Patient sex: F
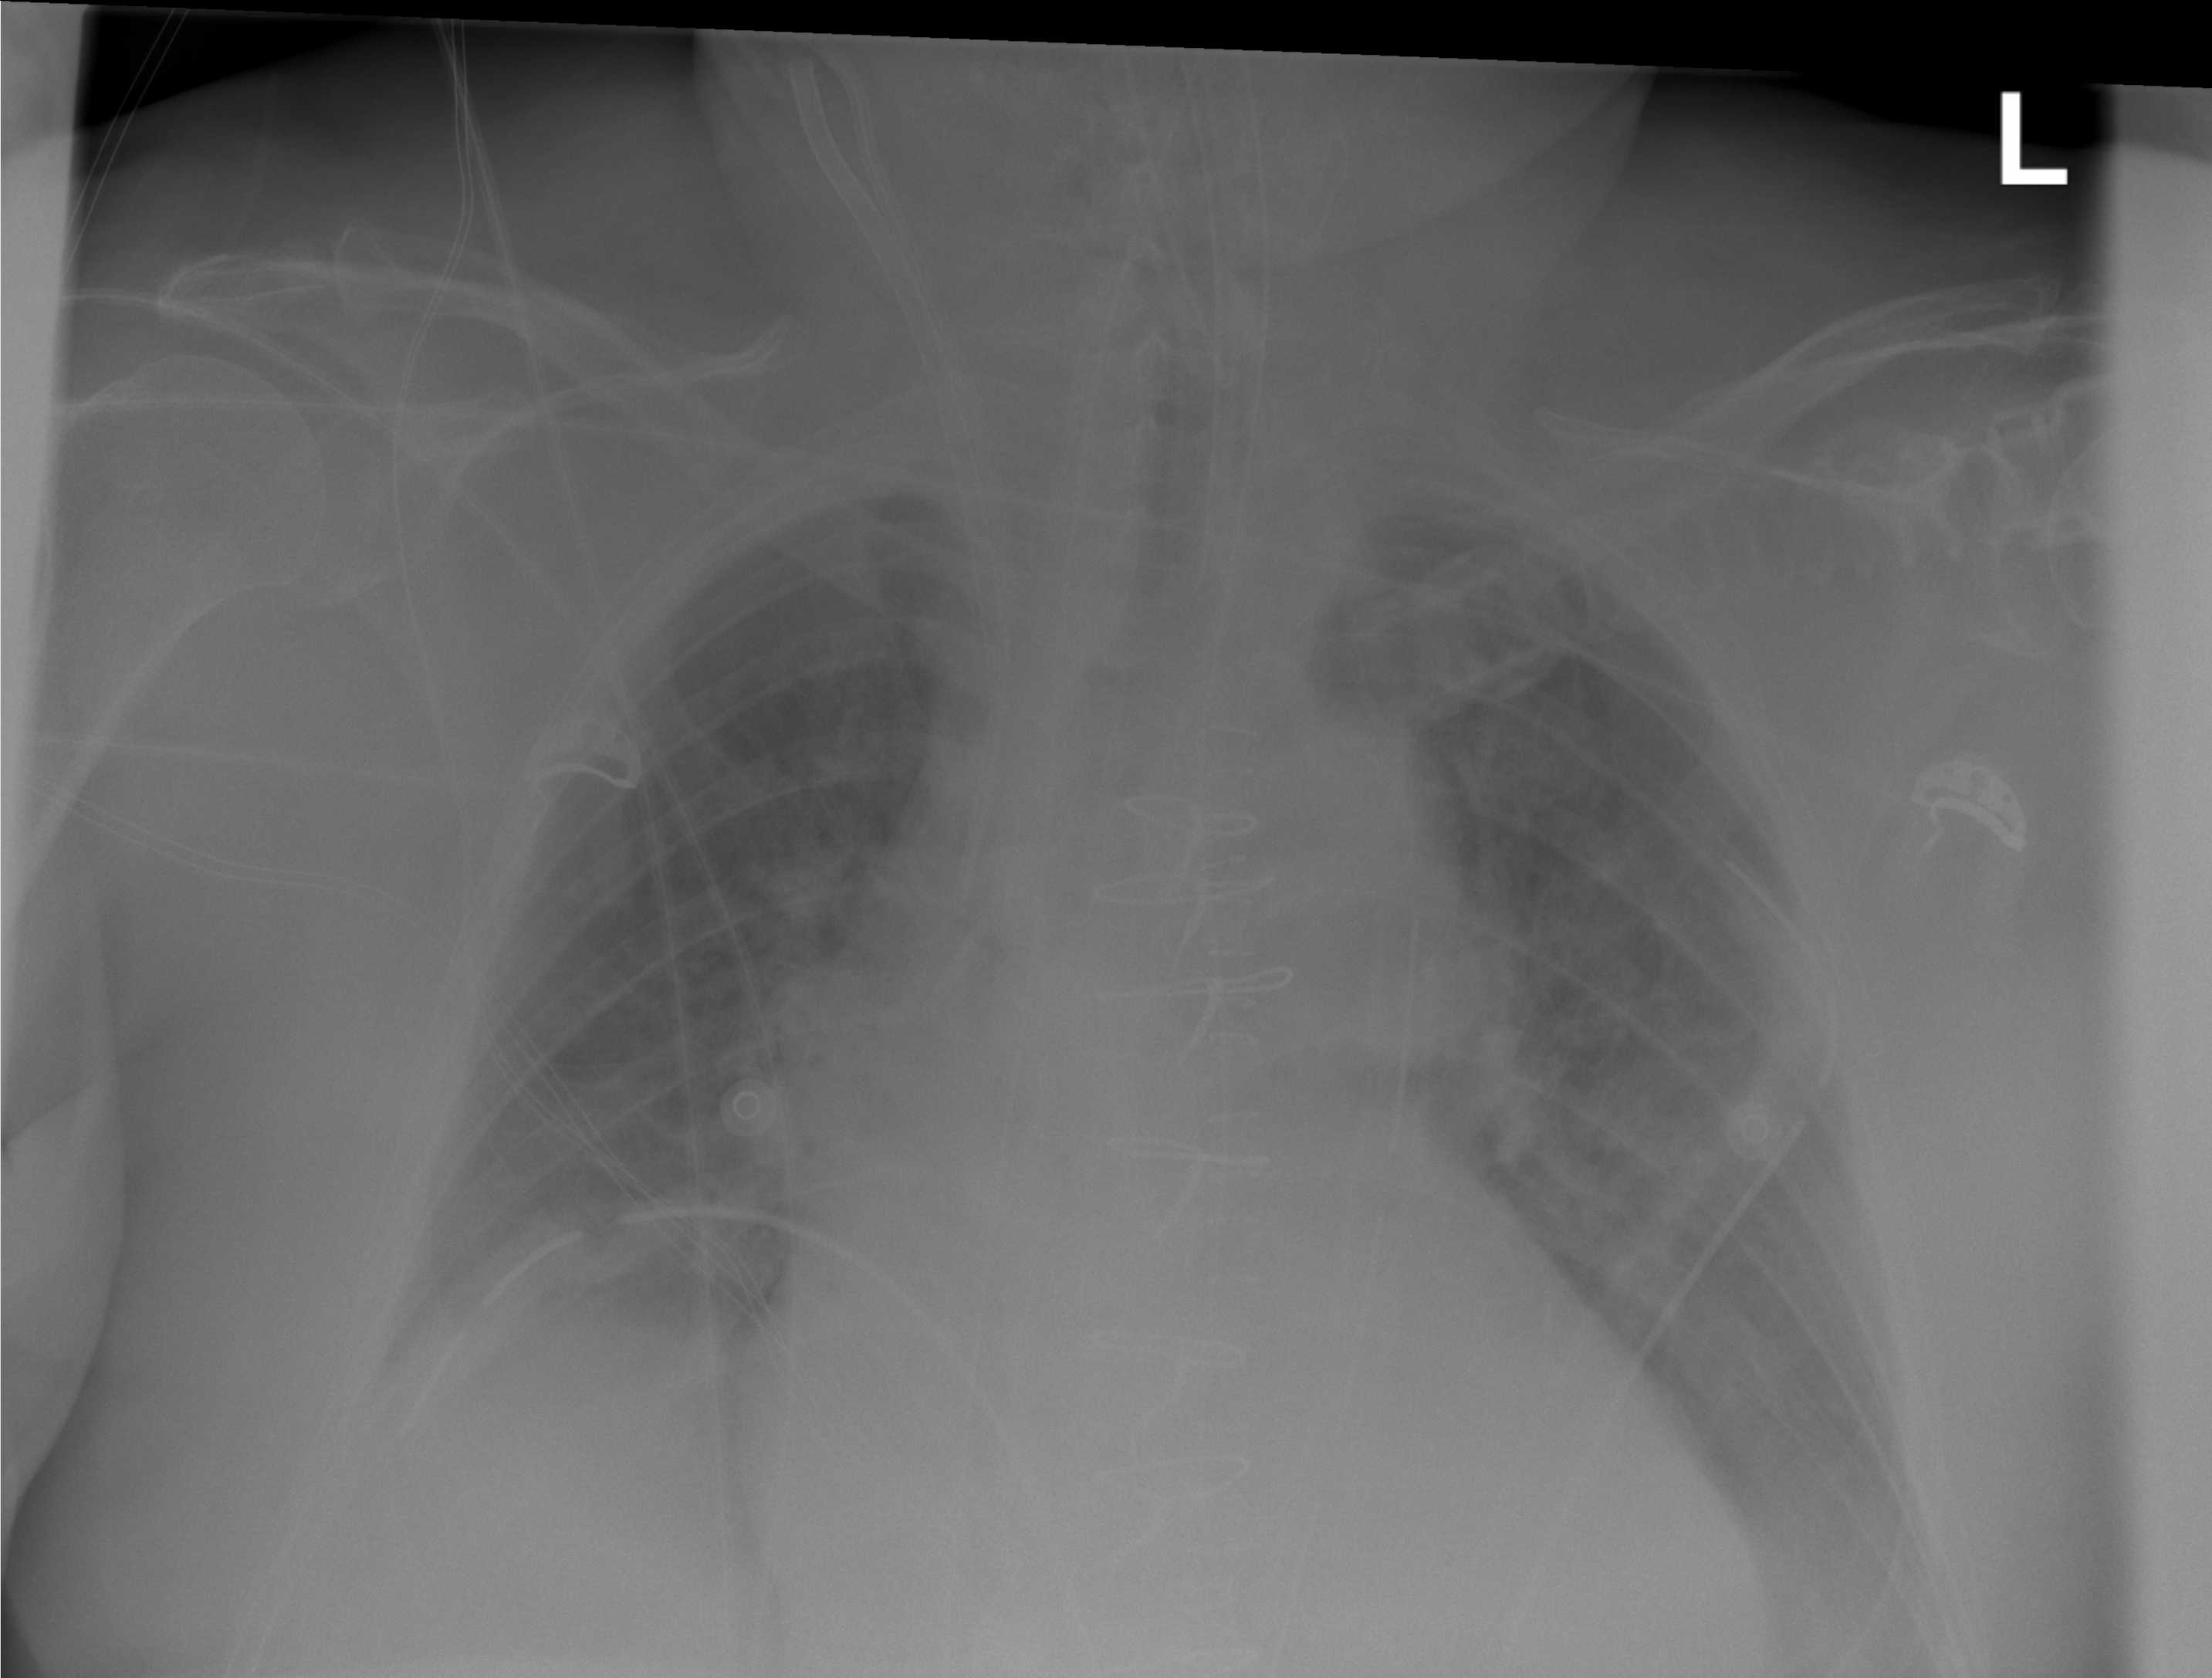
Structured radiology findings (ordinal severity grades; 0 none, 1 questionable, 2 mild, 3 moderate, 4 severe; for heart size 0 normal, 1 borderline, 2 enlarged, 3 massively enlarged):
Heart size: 2
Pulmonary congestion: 1
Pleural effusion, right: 0
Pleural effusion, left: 2
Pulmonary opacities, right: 1
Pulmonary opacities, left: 1
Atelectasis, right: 1
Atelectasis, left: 1